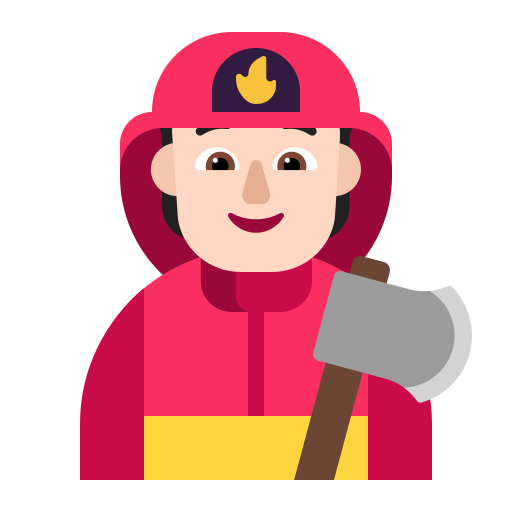
firefighter flat light